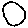
Label: circle